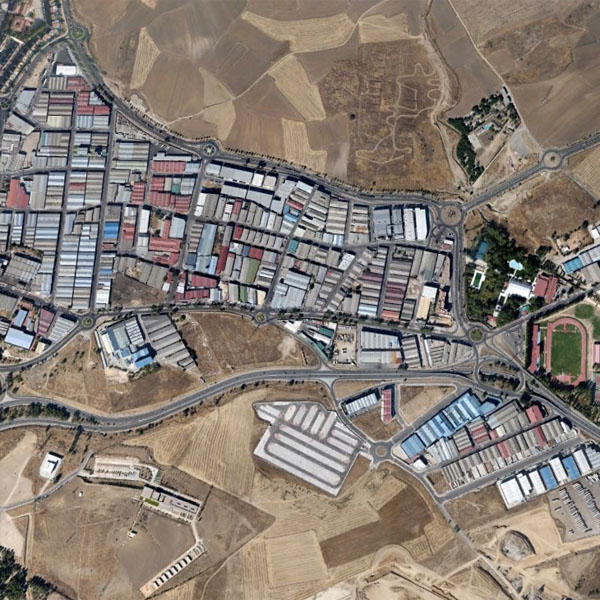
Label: Industrial